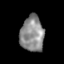
Tissue: skin
Cell type: Epithelial cells
Senescence score: 0.21
Nuclear area (px): 819
Mean DAPI intensity: 140.486